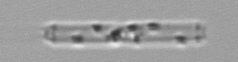
Label: Cerataulina_pelagica